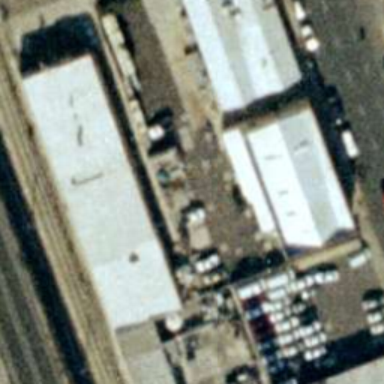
There is one road between two buildings .